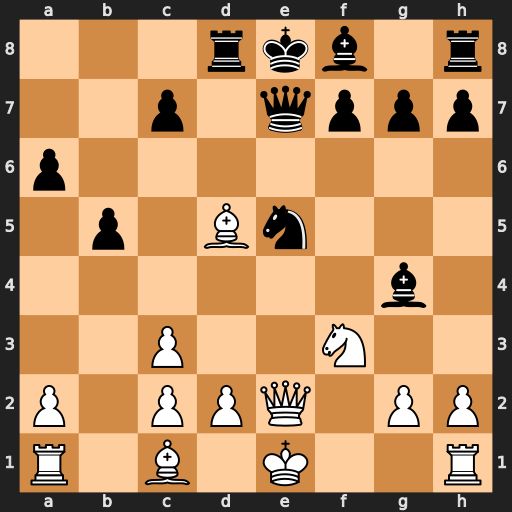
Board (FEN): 3rkb1r/2p1qppp/p7/1p1Bn3/6b1/2P2N2/P1PPQ1PP/R1B1K2R
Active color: w
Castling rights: KQk
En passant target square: -
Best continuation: Nxe5 Rxd5 Nxg4